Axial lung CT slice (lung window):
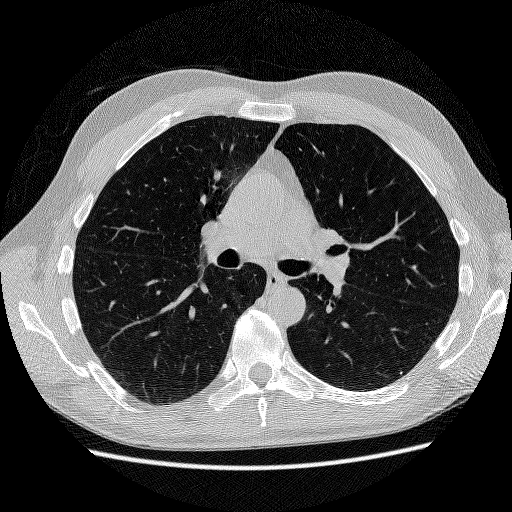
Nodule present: no